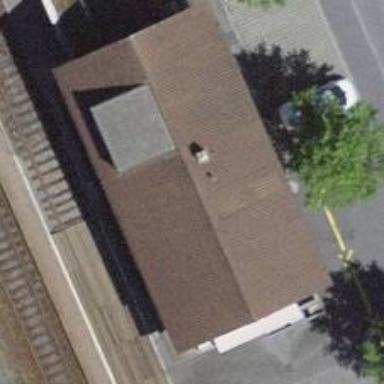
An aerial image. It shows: Railway station.